高三 · 立体几何学
如图, 在直三棱柱 $A B C-A_{1} B_{1} C_{1}$ 中, $\angle A C B=90^{\circ}, A A_{1}=2, A C=B C=1$, 则异面直线 $A_{1} B$ 与 $A C$ 所成角的余弦值是

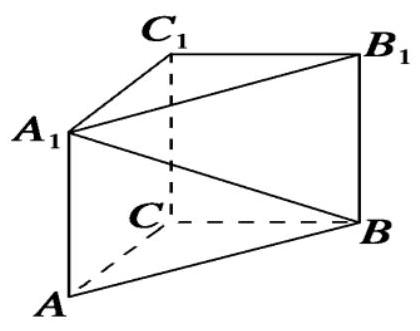
答案: 根号 $6 / 6$